Question: I've used "setup UI" to generate my LibGDX game projects.
Then I've imported them into Android Studio . It didn't show any errors at first , but when I've tried to run the android project , it gave me strange errors like :
> java: cannot find symbol
symbol: variable super
location: class com.yan.waterworld.MainActivity
Here is an image :

How can it be solved (or worked around) ?
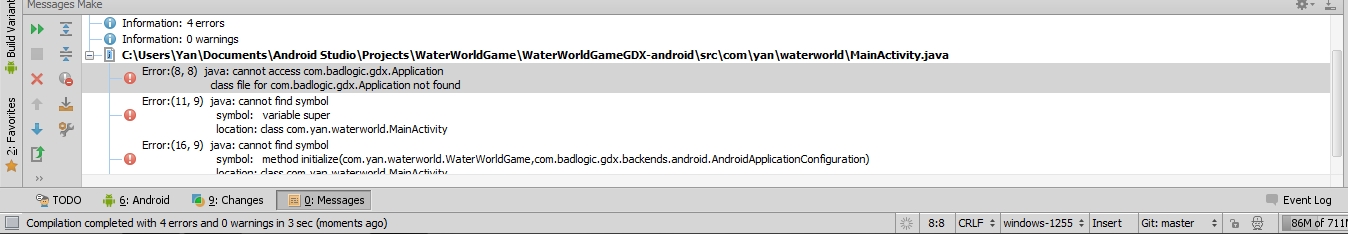
Answer: :
Since Android Studio 0.8.0 it is now possible to run Java and Android modules. This will not work by following these instructions (Android studio is based on Intellij).
<URL>
:
They have forums and notice here: <URL>
> Using libgdx with Android Studio At Google I/O 2013, the Android tools
team released Android Studio, and IDE based on IntelliJ IDEA, focusing
on pure Android development.Android Studio is sadly unfit for libgdx projects at this time, as it
only allows the creation of Android projects. Standard Java projects
are not supported, and it is unclear if this will ever become
available.Libgdx's cross-platform nature does not lend itself well to
development with Android Studio. This should not be a big hindrance,
as libgdx projects don't benefit much from Android Studios
capabilities. E.g. the layout preview is irrelevant for libgdx
applications, as they don't use native Android UI widgets. The inline
documentation support for Android APIs is also not needed for libgdx
applications.However, we'll try to make developing libgdx applications with the new
Android Gradle build system possible in the near future.If you must use Android Studio, check out this thread on the forums.Alternatively you can use Intellij IDEA with libgdx, potentially with
Maven.